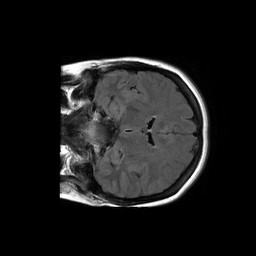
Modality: FLAIR
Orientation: coronal
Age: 39
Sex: female
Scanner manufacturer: philips
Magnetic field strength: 1.5 T
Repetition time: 6 s
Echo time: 0.12 s